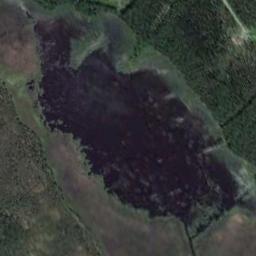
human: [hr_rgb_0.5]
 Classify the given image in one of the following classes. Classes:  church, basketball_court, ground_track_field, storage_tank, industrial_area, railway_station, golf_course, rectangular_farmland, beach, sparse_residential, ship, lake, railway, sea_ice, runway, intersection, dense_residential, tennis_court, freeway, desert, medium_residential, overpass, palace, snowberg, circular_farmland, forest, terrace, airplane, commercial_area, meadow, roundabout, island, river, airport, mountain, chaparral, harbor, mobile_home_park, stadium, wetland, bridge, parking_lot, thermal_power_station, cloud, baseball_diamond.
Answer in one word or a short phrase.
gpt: lake